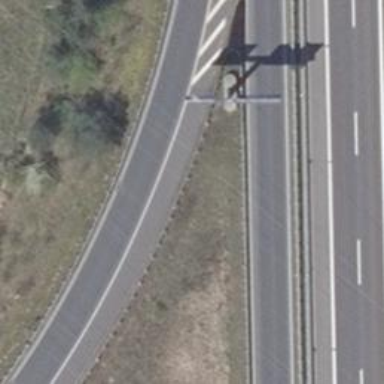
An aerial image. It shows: Asphalt motorway link.